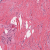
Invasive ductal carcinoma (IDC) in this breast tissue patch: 1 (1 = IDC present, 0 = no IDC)